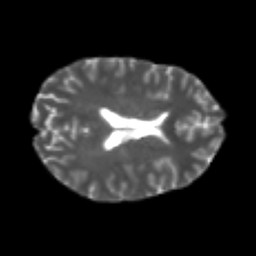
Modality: T2w
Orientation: axial
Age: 26
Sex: female
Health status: healthy
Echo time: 0.074 s